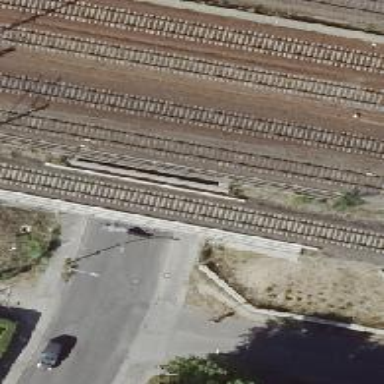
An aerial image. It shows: Railway track with contact lines for electrification.